Interaction volume radius: 10 \u00c5
Interaction volume height: 20 \u00c5
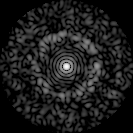
Disorder parameter: 0.8545